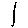
Label: line